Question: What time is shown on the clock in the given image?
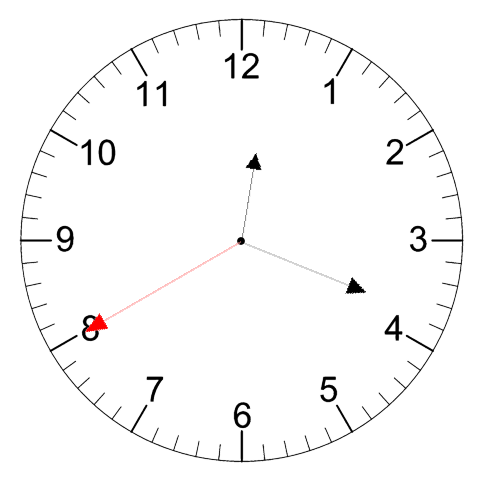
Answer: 12:18:40